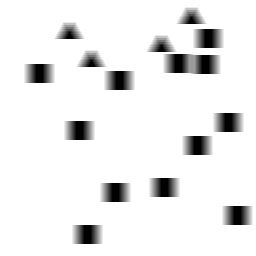
Squares: 12
Triangles: 4
Stars: 0
Total shapes: 16